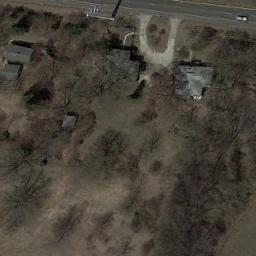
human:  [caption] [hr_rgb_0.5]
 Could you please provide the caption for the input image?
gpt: The sparse residential is on the bare land next to some trees and a road .

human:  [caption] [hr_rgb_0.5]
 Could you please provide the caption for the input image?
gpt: There is a car on the road next to the sparse residential .

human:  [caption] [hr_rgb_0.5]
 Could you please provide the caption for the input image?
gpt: Here is a gorgeous home with a trail behind and a row of trees in front .

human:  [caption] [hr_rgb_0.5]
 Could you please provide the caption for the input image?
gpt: There are several houses of various sizes and many withered trees in a sparse residential area .

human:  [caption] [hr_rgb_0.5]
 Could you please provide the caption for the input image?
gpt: A sparse residential area with many brown trees and several buildings .